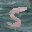
Label: 5